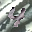
Label: 4